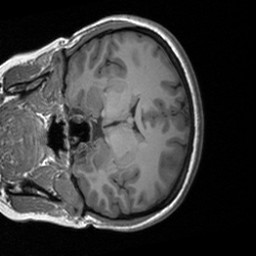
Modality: T1w
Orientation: coronal
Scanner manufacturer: siemens
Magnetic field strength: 3 T
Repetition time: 1.9 s
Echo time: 0.00226 s